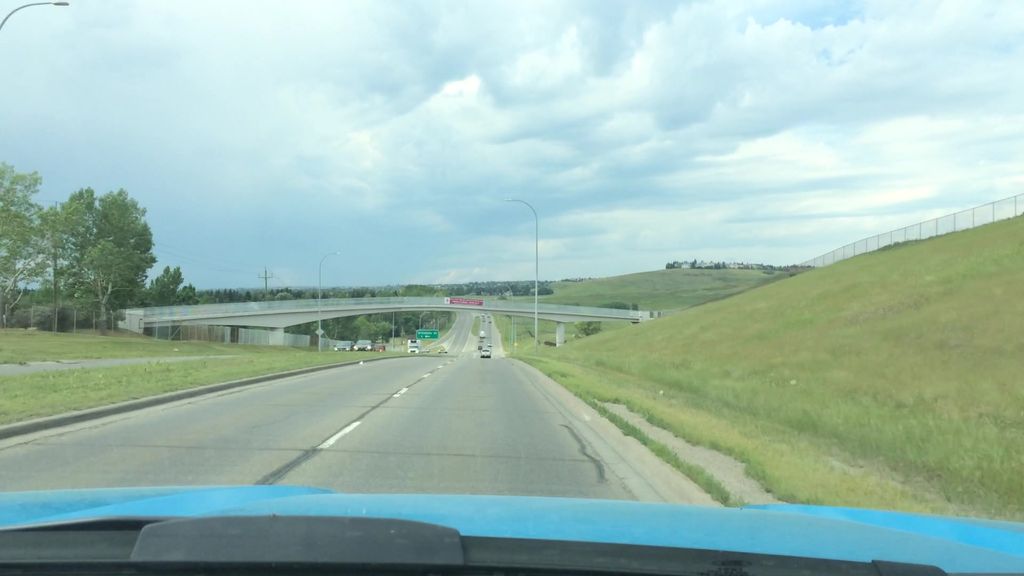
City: calgary